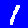
Digit: 1